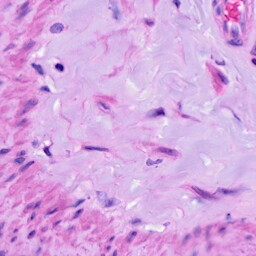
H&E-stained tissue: Ovarian